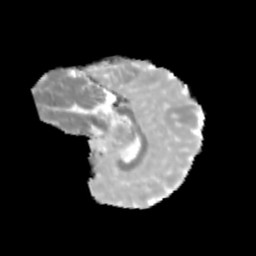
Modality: MD
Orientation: sagittal
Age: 9
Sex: female
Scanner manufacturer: siemens
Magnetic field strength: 3 T
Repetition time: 3.8 s
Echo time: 0.07 s